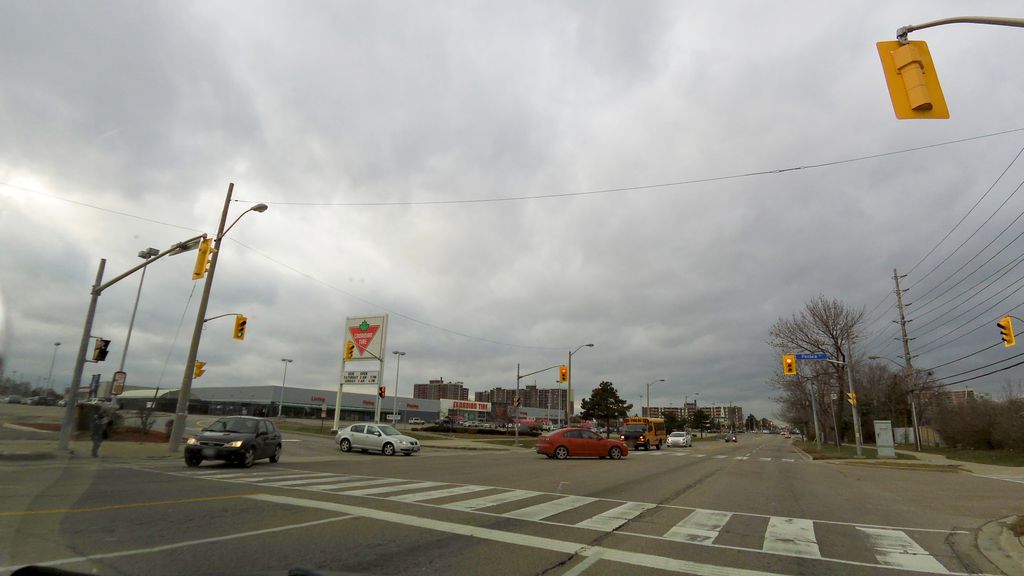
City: toronto